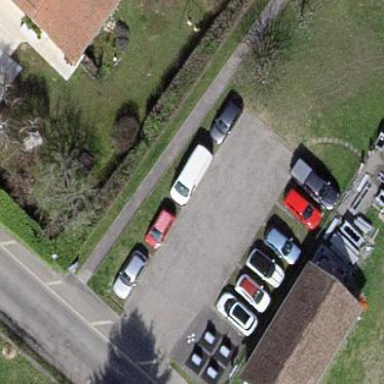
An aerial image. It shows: Parking area with asphalt surface.